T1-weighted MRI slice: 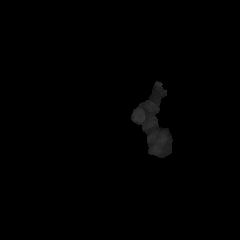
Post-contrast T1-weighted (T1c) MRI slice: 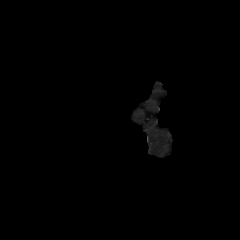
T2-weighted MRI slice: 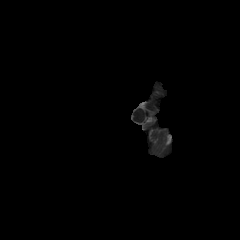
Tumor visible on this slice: no